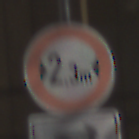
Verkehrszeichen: TatsaechlicheBreite2Komma3
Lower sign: RichtungsangabeDurchPfeile5
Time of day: MorningAfternoon
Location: Outdoor (Urban)
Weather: PartlyCloudy
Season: NotSpecified
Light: Natural